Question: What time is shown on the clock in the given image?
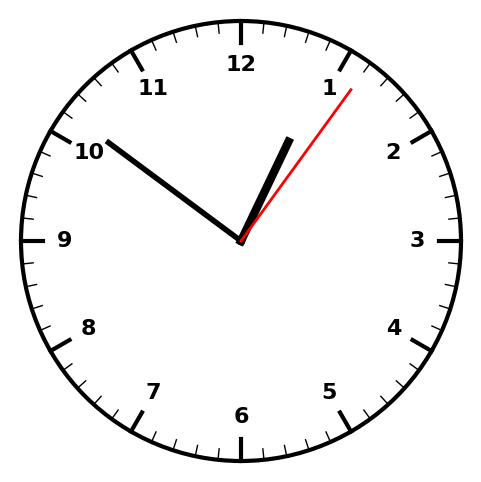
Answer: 12:51:06